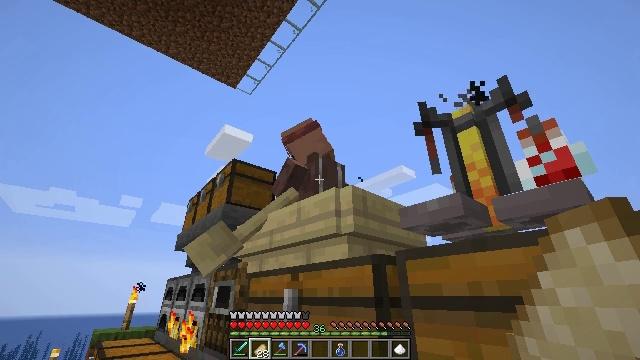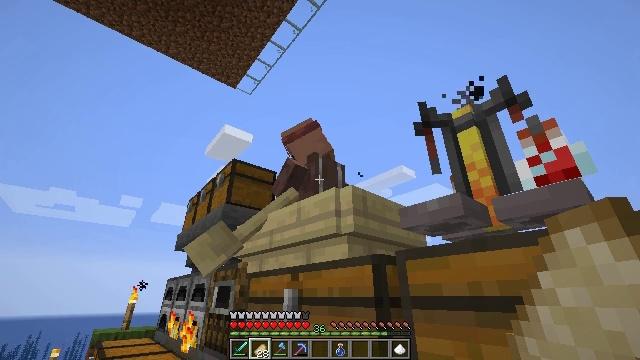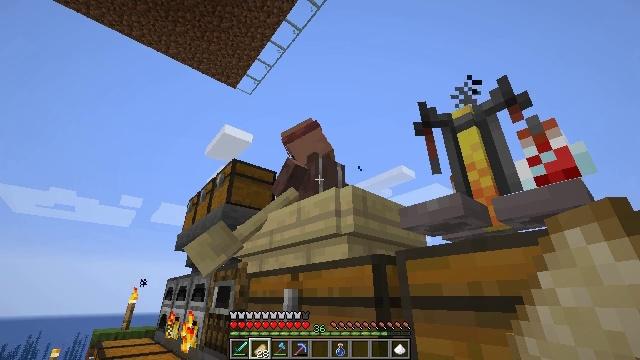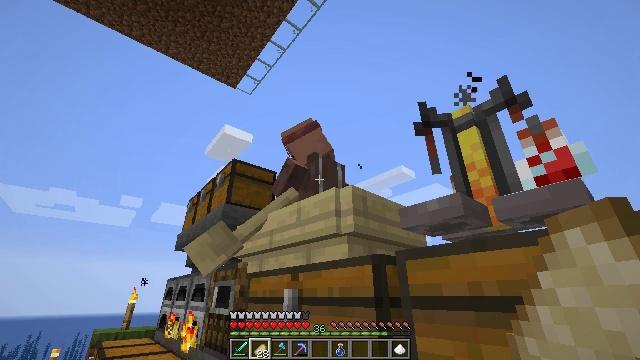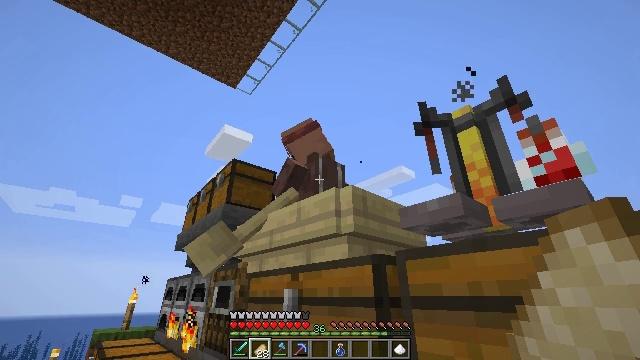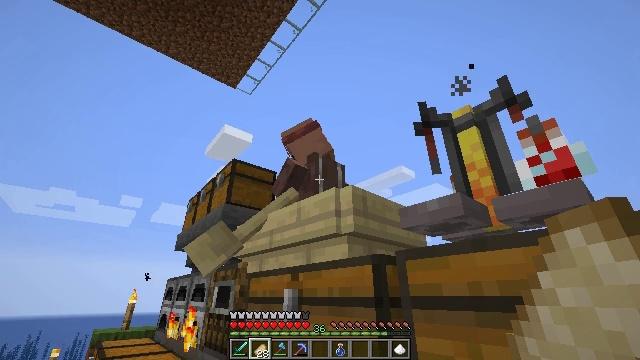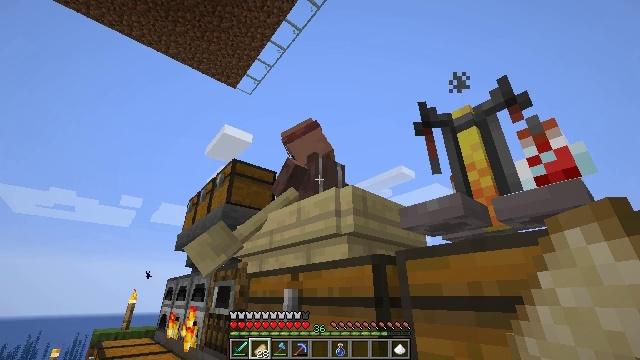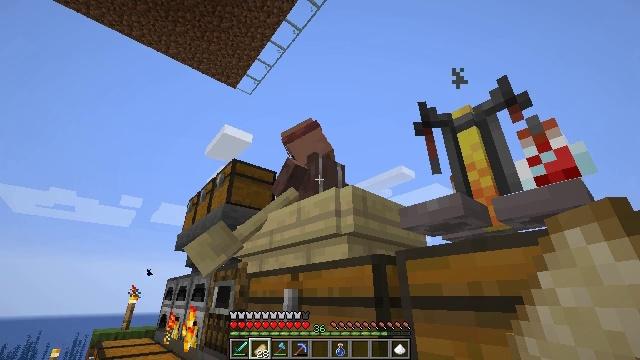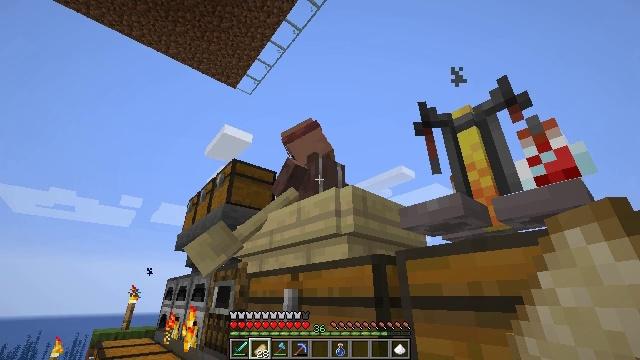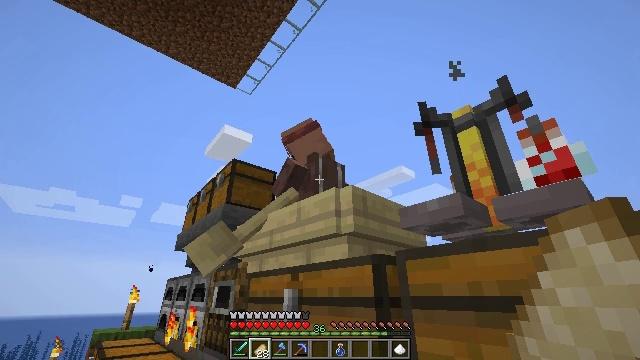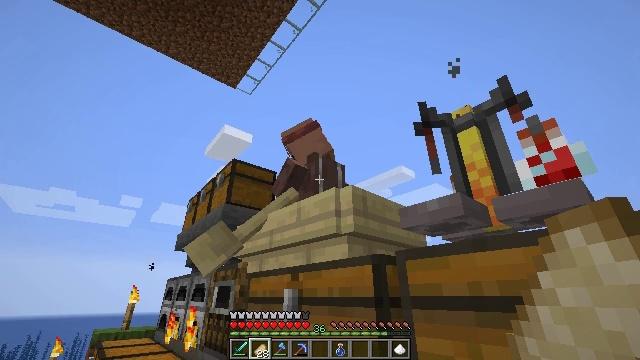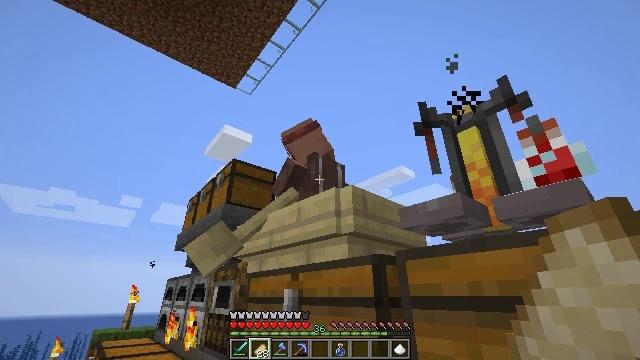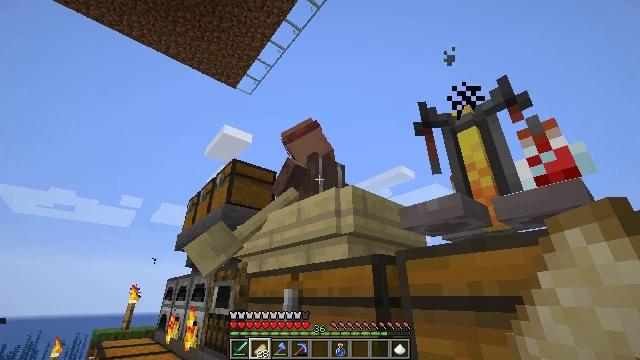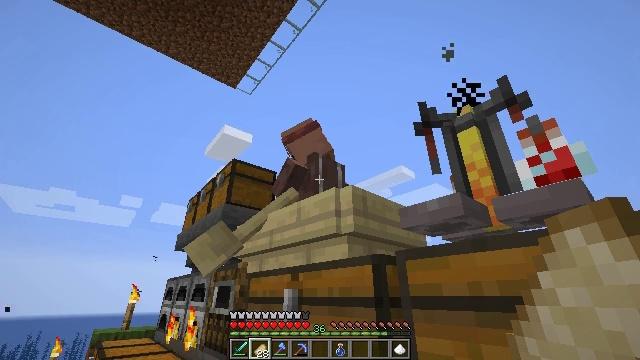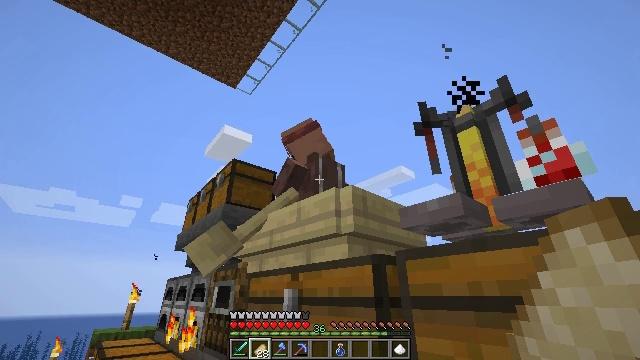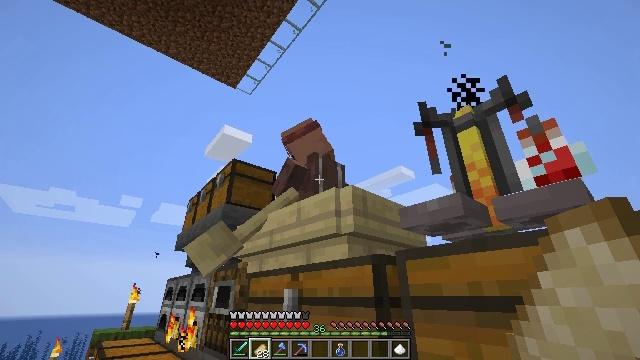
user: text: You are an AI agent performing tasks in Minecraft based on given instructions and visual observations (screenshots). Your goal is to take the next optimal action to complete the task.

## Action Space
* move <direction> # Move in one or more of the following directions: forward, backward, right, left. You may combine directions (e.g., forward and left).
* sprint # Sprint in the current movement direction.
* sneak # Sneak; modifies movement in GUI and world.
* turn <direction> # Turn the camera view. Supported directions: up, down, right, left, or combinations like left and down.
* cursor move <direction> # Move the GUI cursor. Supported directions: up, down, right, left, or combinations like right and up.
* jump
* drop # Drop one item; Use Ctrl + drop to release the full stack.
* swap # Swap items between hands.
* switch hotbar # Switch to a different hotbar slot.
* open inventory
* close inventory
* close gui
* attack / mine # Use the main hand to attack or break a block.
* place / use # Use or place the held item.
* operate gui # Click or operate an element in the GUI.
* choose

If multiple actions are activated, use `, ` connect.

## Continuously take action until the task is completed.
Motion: motion action
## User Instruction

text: Craft a fermented spider eye.
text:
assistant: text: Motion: no_op
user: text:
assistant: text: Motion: no_op
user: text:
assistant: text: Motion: no_op
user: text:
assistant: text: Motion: no_op
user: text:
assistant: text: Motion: no_op
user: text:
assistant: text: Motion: no_op
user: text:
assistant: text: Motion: no_op
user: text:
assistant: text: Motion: no_op
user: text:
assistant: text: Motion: no_op
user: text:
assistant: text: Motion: no_op
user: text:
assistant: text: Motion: no_op
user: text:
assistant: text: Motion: no_op
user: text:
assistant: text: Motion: no_op
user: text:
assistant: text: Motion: no_op
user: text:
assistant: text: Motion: no_op
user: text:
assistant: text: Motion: no_op
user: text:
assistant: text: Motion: no_op
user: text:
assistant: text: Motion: no_op
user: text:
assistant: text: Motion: no_op
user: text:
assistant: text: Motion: no_op
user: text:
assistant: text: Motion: no_op
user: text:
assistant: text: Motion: no_op
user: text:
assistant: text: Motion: no_op
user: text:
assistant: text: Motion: no_op
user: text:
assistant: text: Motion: no_op
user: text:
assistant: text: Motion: no_op
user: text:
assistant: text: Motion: no_op
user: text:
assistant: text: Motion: no_op
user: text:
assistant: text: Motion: no_op
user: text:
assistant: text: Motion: no_op